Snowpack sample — Snodgrass Mountain, Crested Butte, Colorado (2/4/25, 12:06 PM MST)
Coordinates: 38.923, -106.968
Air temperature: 35 °F
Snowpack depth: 80 cm
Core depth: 70 cm
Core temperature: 32 °F
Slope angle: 14°, slope face: 78°
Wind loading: low
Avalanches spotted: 0
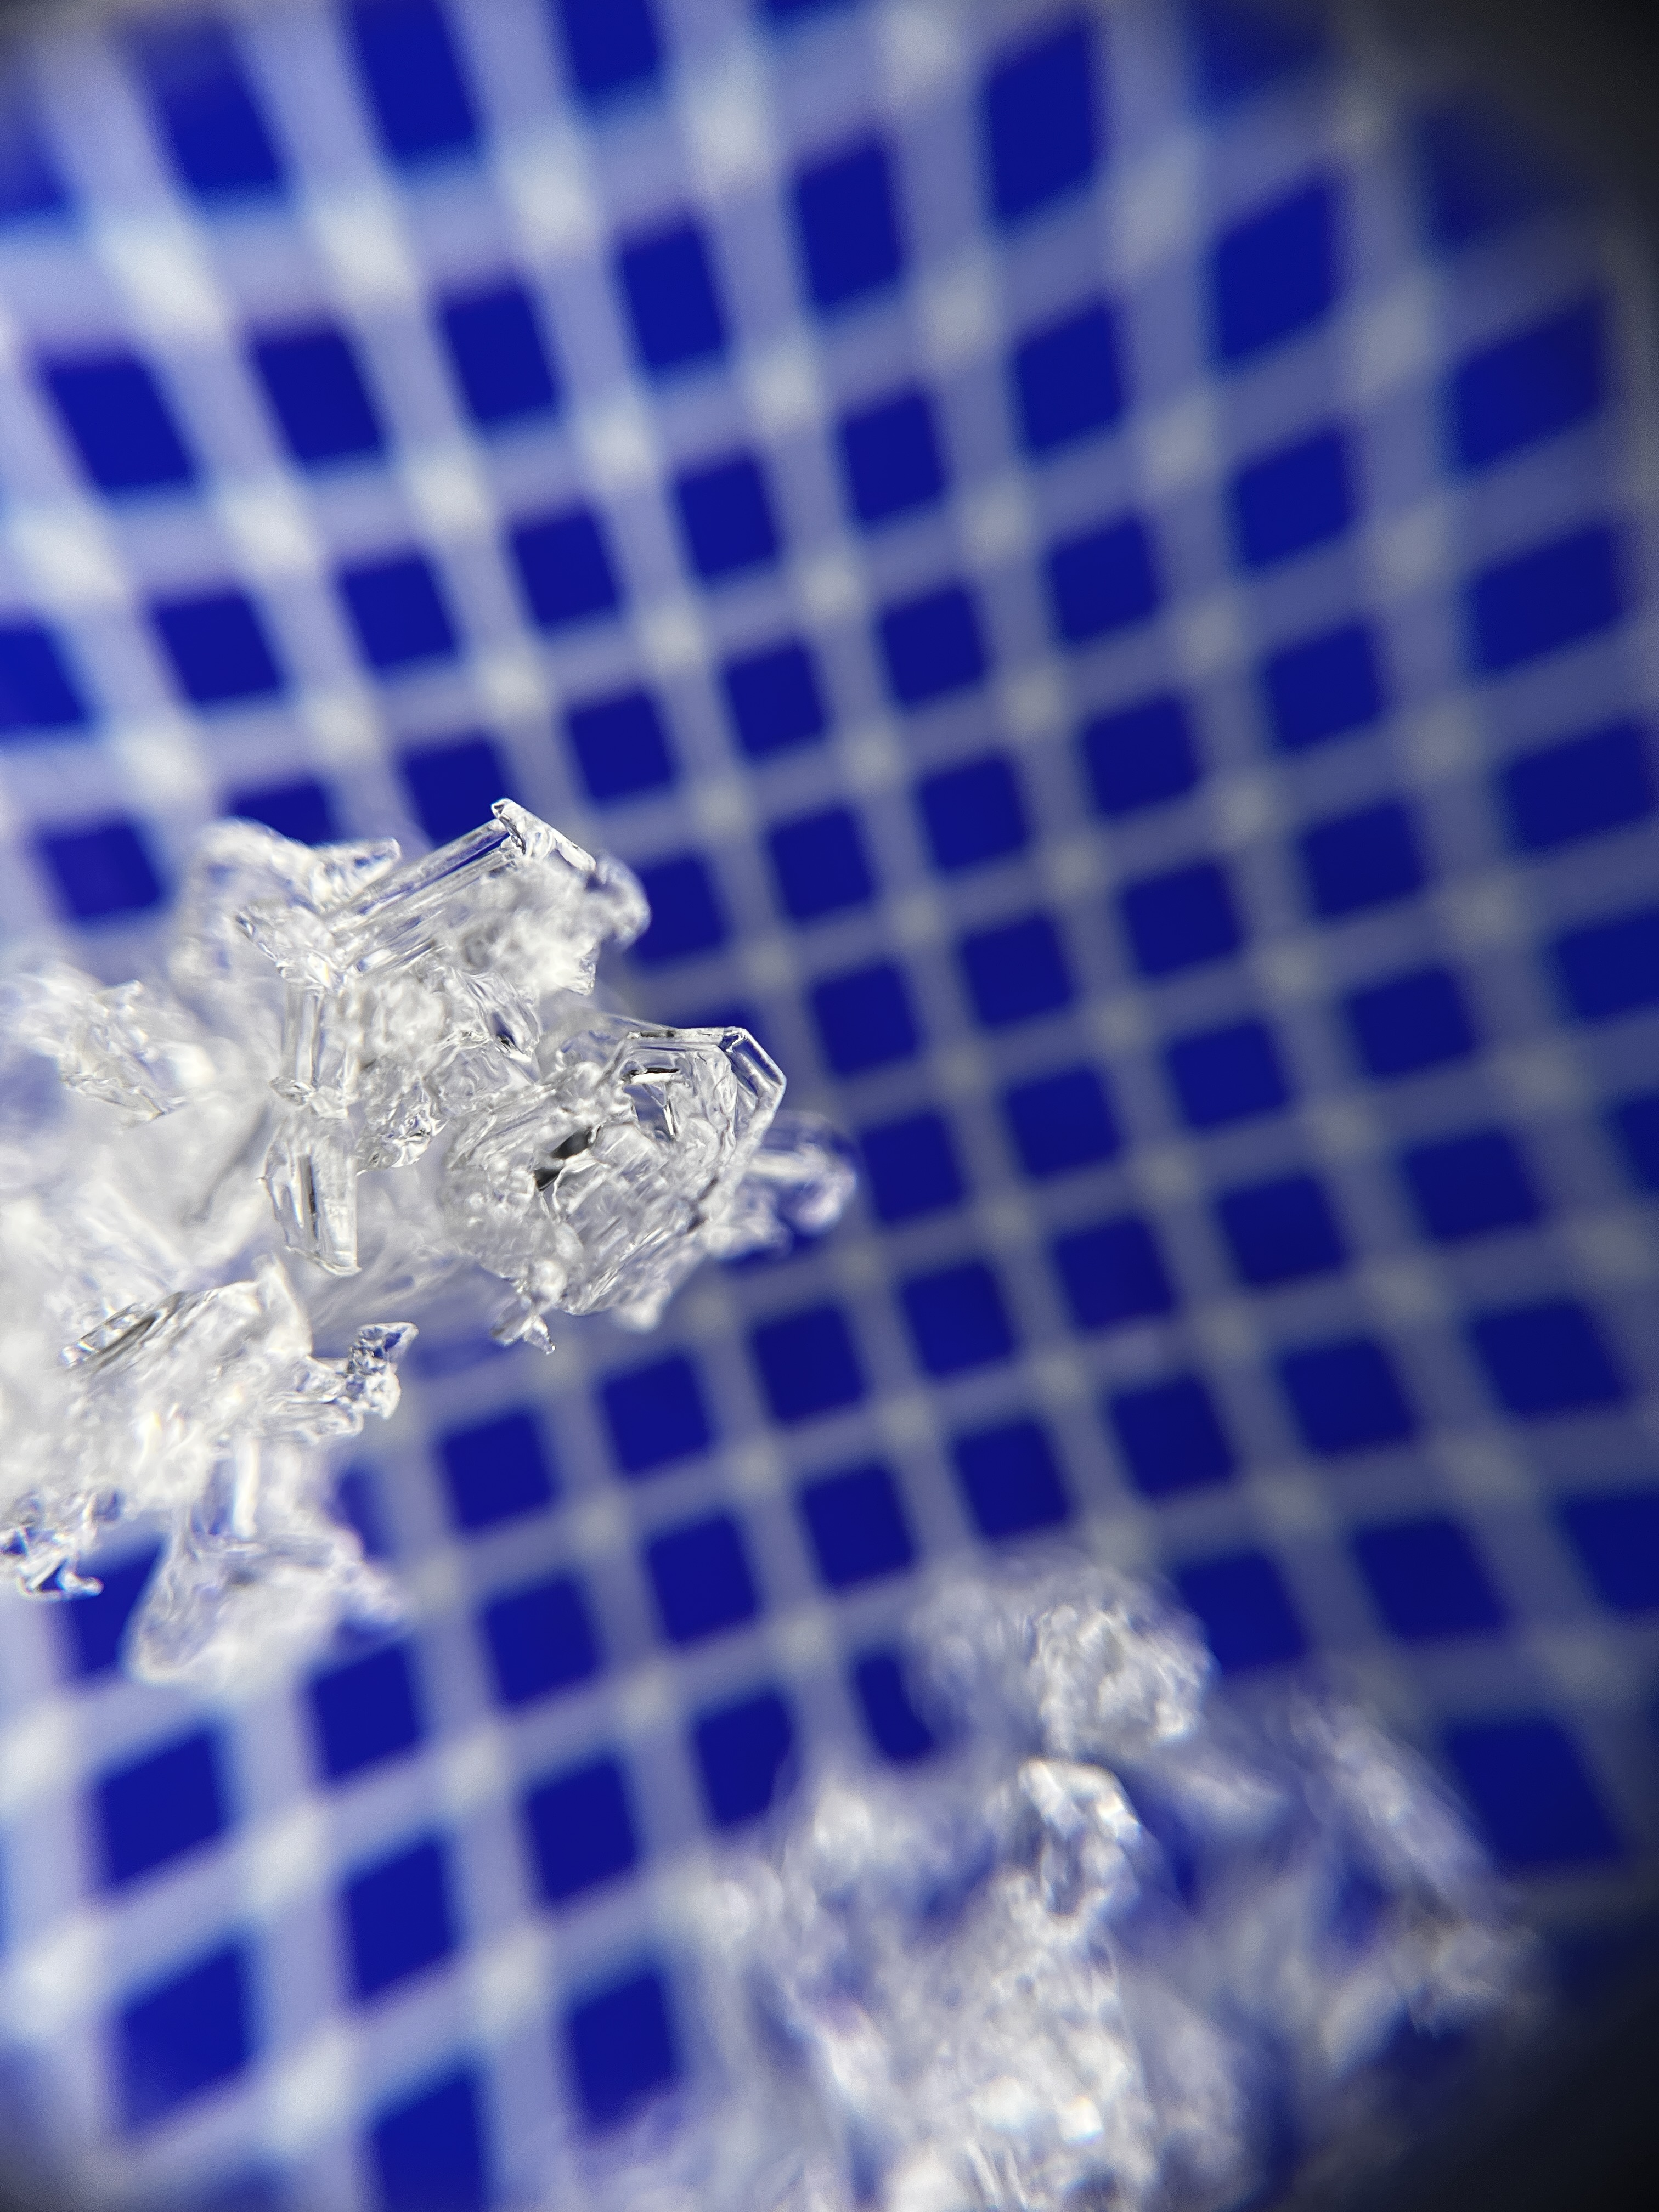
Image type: magnified_profile
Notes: No avalanches nearby, unusually warm weather for the last month reported by residents, Collected 25 yards from treeline